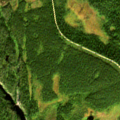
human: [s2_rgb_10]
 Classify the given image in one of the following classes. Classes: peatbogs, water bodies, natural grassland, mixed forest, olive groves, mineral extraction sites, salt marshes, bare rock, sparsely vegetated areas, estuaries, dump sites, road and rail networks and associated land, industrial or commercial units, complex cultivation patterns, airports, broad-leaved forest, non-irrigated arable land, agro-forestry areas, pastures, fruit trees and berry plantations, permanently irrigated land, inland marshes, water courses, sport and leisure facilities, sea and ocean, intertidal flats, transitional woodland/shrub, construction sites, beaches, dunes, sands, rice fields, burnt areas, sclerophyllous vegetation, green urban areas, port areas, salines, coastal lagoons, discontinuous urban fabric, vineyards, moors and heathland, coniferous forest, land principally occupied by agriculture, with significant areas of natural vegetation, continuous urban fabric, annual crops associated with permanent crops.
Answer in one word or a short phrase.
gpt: coniferous forest, water bodies